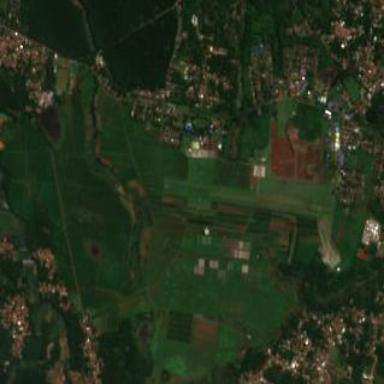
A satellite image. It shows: Military airfield located within larger aerodrome area.